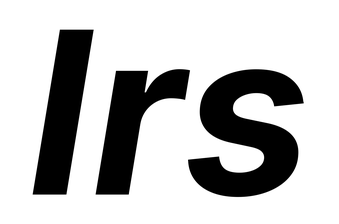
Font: Inter-Italic_Bold_Italic